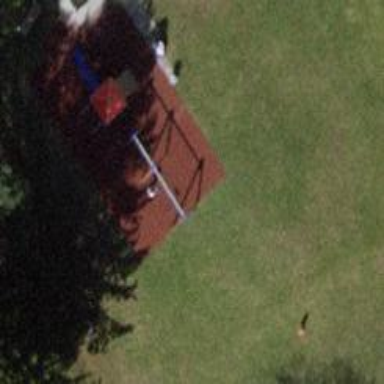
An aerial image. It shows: Playground with swings.